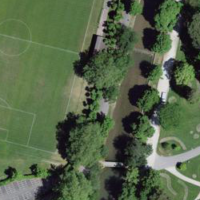
EUNIS habitat code: 55
Species observed at this site:
Anas acuta
Fulica atra
Mareca sibilatrix
Anemone coronaria
Mergus merganser
Phoenicurus ochruros
Motacilla alba